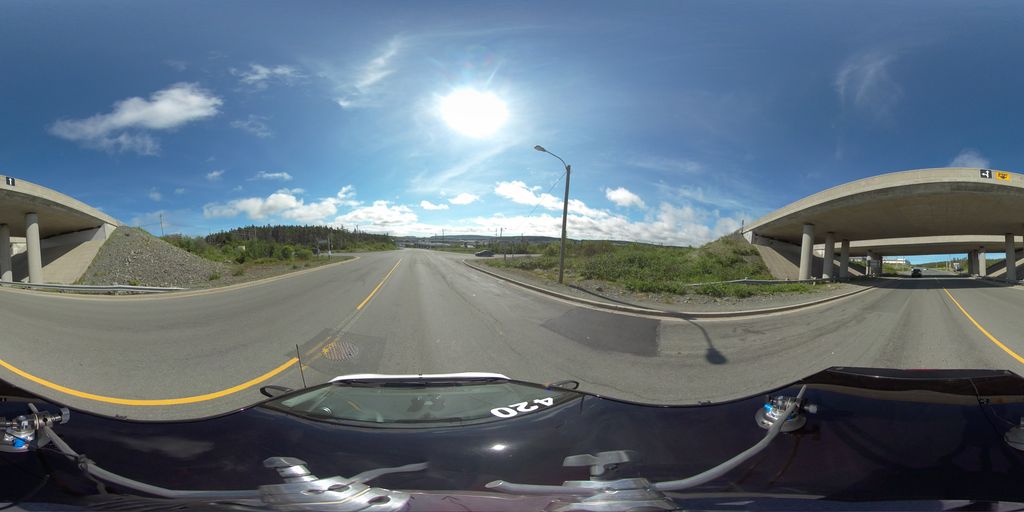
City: st_johns